Interaction volume radius: 5 \u00c5
Interaction volume height: 30 \u00c5
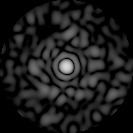
Disorder parameter: 0.8788